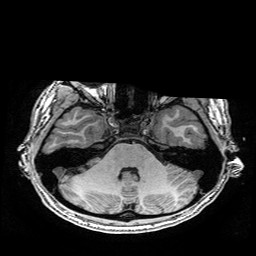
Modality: T1w
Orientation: coronal
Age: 18
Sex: female
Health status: healthy